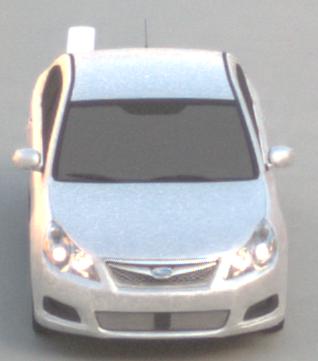
Make: Subaru
Model: Legacy 2.0R
Detailed model: Legacy (IV) Limousine
Model produced from: 2007/09
Model produced until: 2008/10
Doors: 4
Color: white
Road condition: dry road
Daytime: sunrise or sunset
Contrast: low contrast